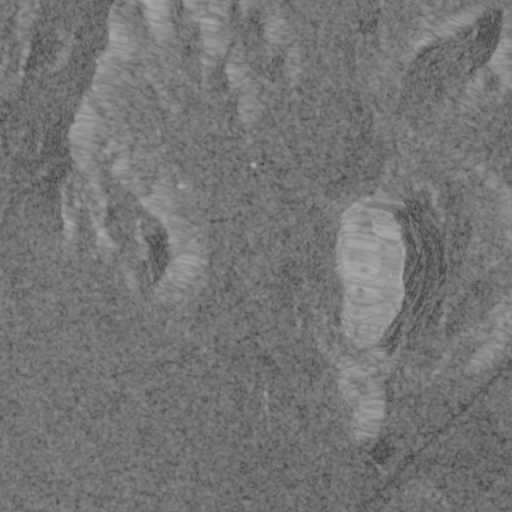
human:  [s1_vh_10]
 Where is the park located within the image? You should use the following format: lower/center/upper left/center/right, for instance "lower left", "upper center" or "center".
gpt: The park is located in the lower center of the image.
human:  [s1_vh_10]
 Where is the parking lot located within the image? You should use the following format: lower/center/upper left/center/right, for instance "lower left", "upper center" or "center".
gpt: The parking lot is located in the center of the image.
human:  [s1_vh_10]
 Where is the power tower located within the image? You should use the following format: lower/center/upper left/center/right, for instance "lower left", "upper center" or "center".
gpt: The power tower is located in the lower right of the image.
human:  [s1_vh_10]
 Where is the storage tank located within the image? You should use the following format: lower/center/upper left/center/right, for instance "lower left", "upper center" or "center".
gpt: The storage tank is located in the center right of the image.
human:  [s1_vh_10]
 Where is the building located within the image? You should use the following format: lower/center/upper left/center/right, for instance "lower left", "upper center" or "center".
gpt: The building is located in the upper center of the image.
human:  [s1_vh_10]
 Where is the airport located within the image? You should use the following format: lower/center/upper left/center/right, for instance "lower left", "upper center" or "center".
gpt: There is no airport in the image.

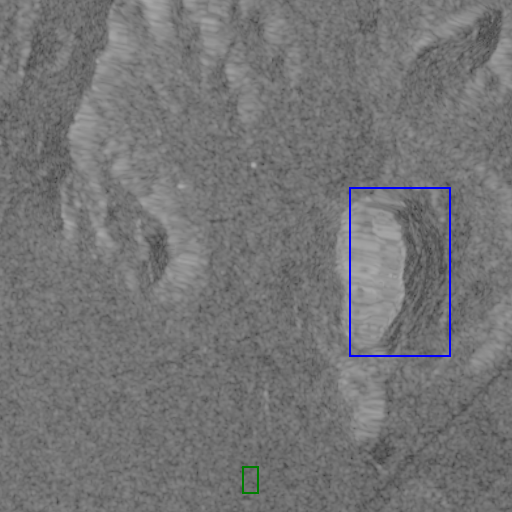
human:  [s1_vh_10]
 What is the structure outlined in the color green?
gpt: The structure outlined in green is a park.
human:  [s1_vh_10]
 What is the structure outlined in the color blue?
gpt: The structure outlined in blue is a quarry.
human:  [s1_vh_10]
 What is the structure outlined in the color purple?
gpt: There is no purple outline.